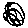
Label: sun